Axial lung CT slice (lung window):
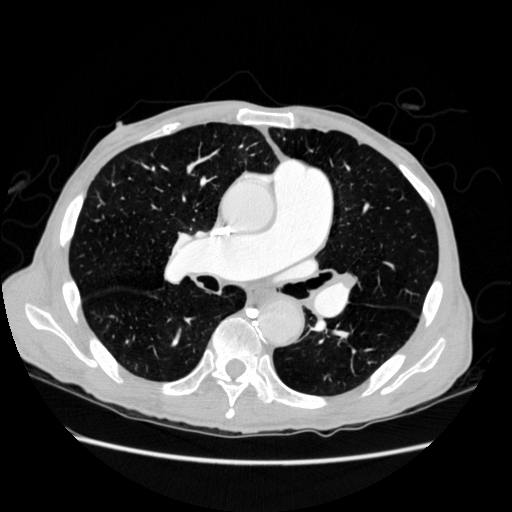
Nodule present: no